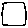
Label: square